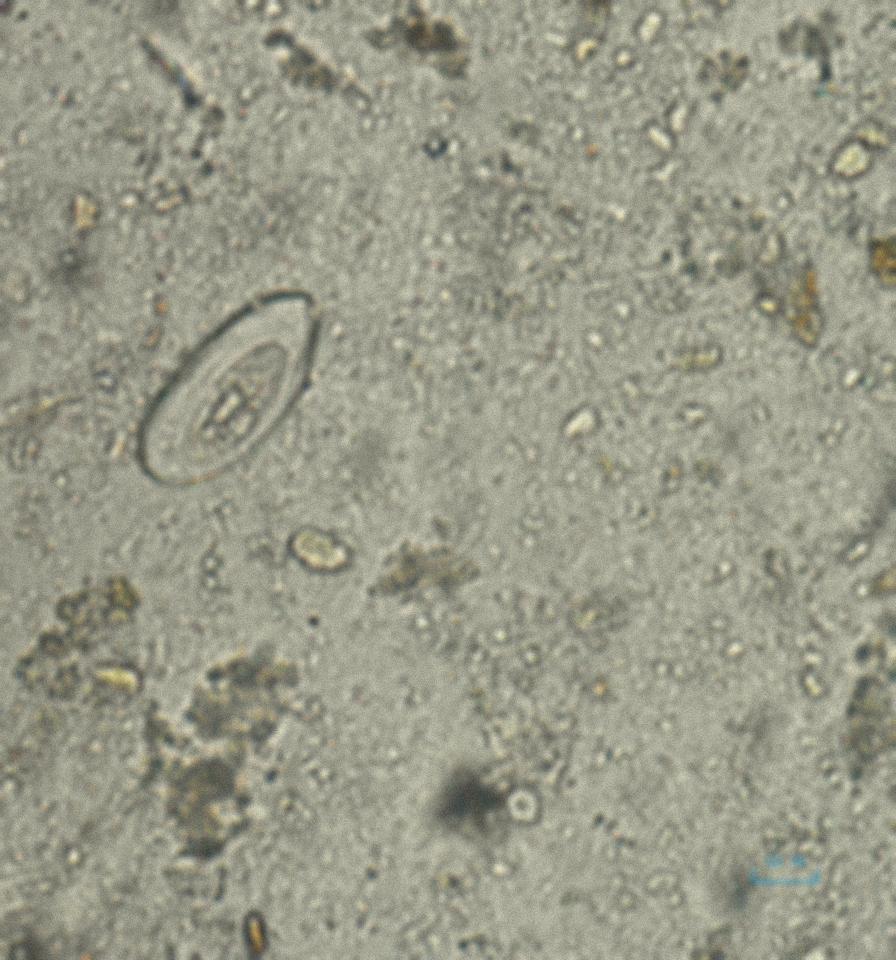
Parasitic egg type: Enterobius vermicularis